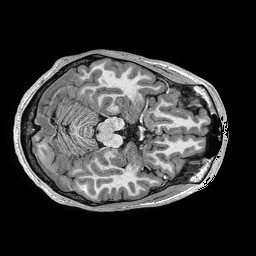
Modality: T1w
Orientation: coronal
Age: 22
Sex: male